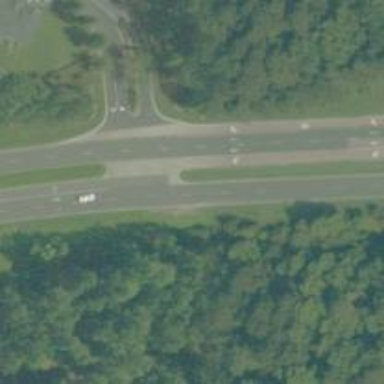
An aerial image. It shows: Secondary link road with asphalt surface.